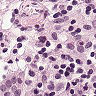
Metastatic tissue present: no